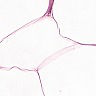
Metastatic tissue present: no